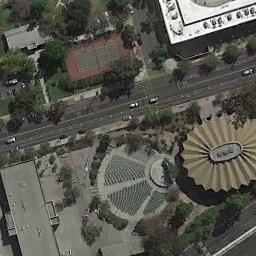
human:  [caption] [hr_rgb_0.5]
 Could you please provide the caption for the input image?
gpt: The tennis court is next to some buildings and trees .

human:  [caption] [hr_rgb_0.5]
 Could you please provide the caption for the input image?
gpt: Many buildings are beside the tennis courts .

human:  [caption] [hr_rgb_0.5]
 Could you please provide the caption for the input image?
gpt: The tennis court is surrounded by trees, Next to buildings and squares separated by trees .

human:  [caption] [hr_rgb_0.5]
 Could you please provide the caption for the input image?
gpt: One side of the tennis court was shaded by the shade of a tree .

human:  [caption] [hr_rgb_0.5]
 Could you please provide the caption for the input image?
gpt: There are some green trees and buildings beside the tennis court .